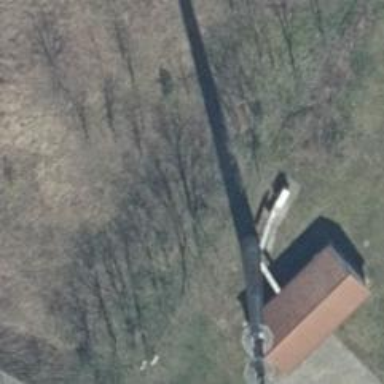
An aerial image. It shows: Mast tower used for communication.